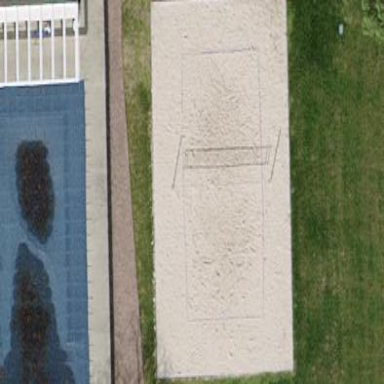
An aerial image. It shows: Sandy pitch designated for beach volleyball.